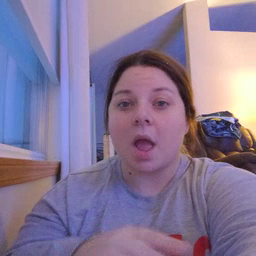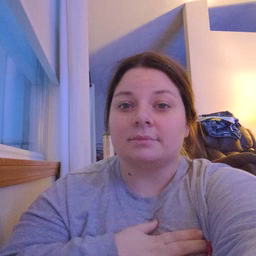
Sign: quiet